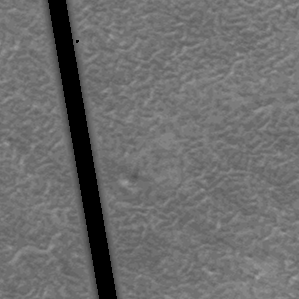
Label: frost